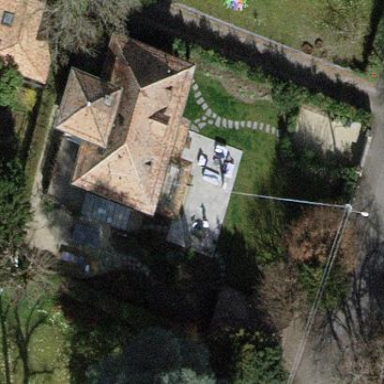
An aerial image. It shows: Garden enclosed by fence.